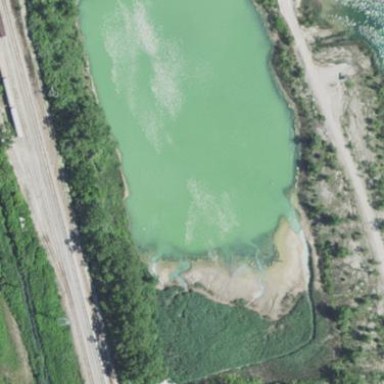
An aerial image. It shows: Pond with natural water.